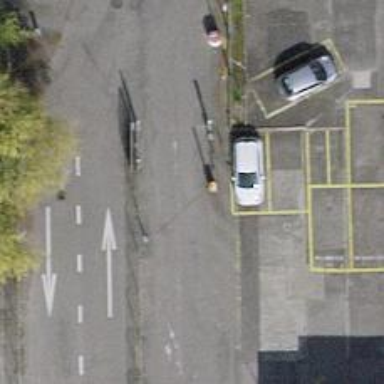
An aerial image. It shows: Lift gate barrier.